Chest X-ray. View position: PA
Patient age: 37
Patient sex: F
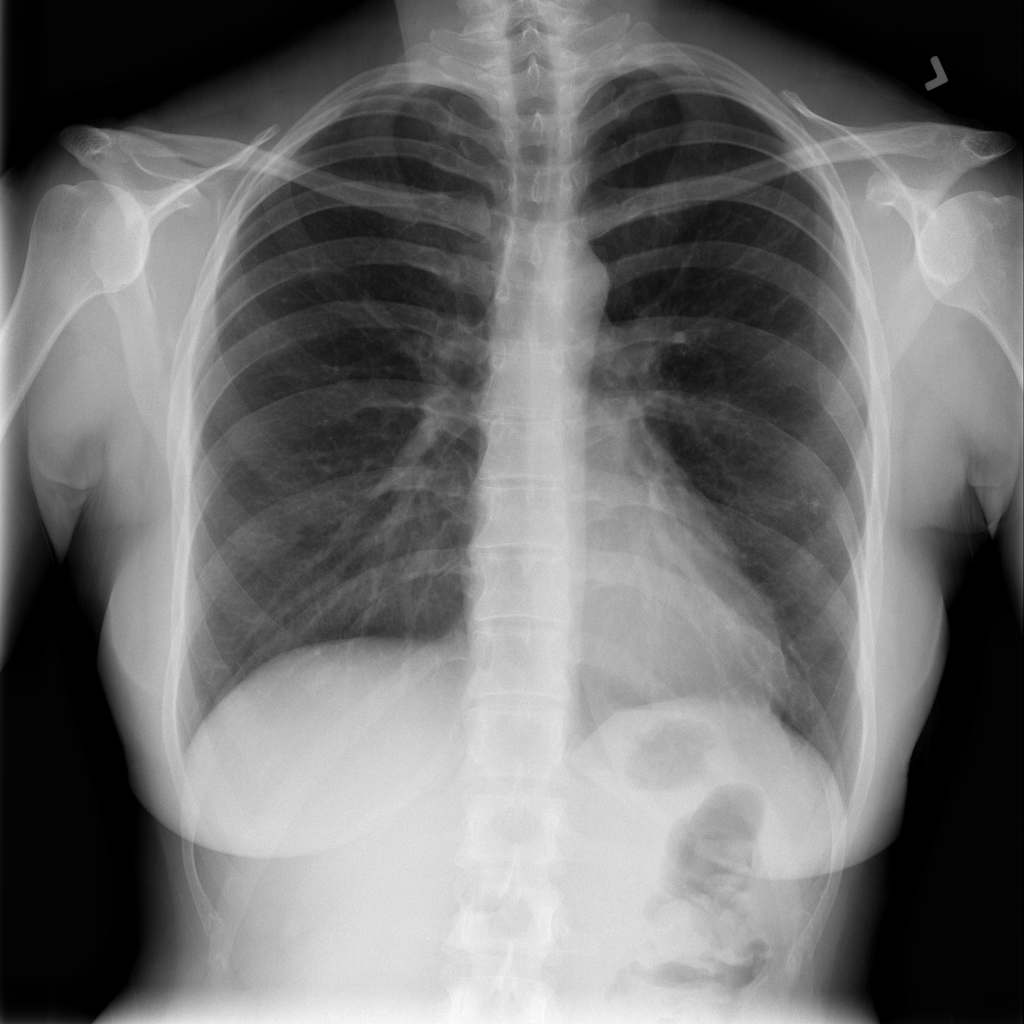
Finding: Pneumothorax